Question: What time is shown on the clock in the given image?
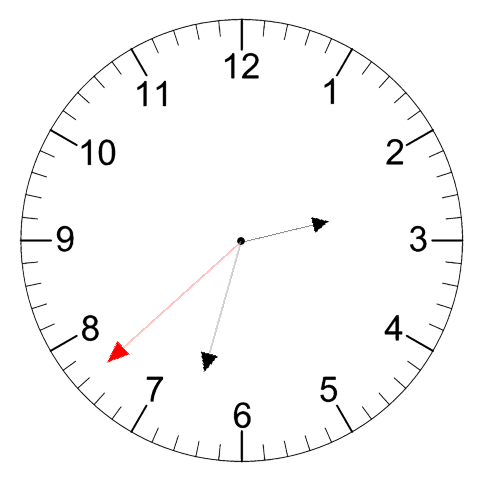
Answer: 02:32:38